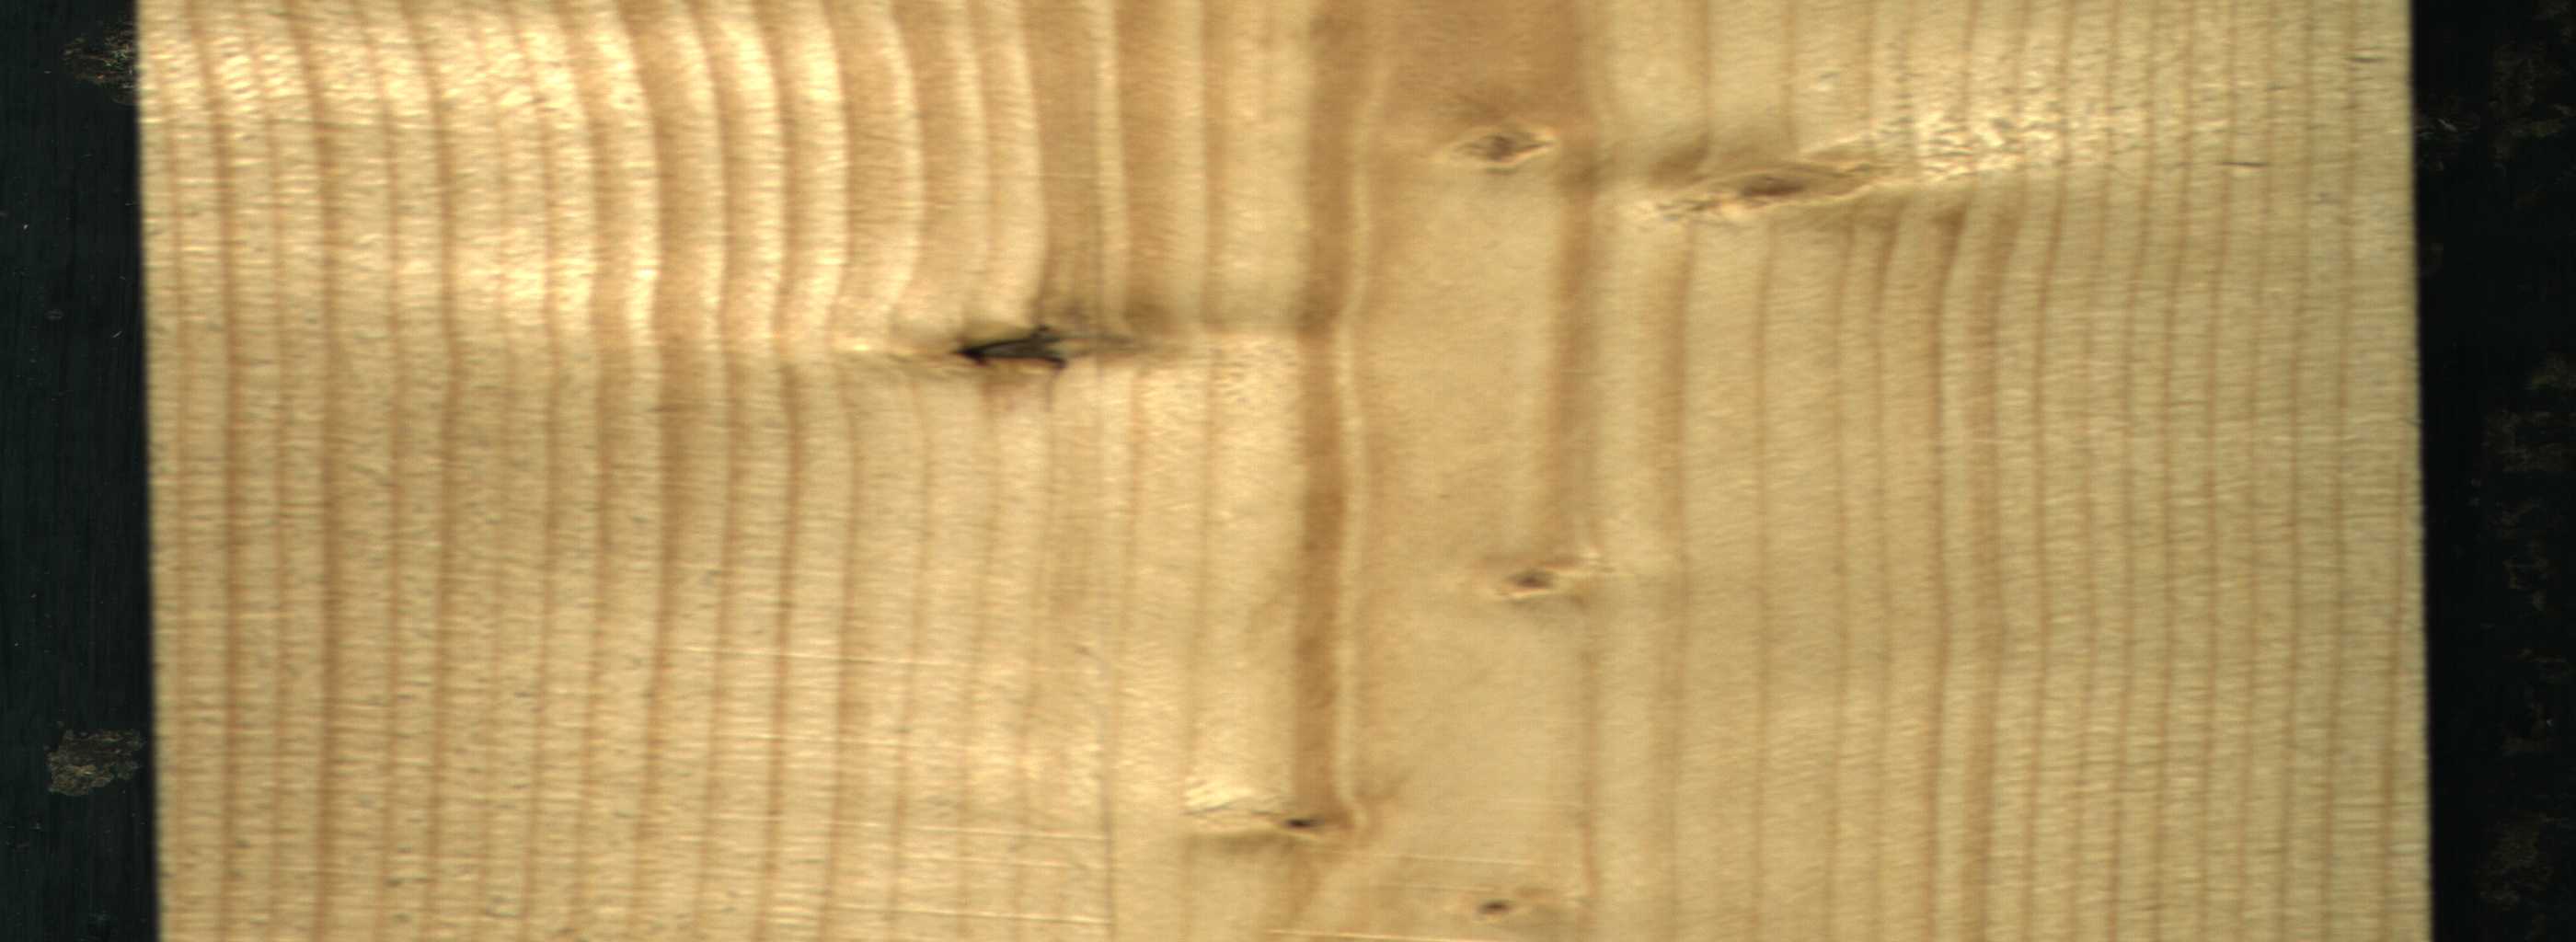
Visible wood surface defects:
Dead_Knot
Live_Knot
Live_Knot
Live_Knot
Live_Knot
Live_Knot